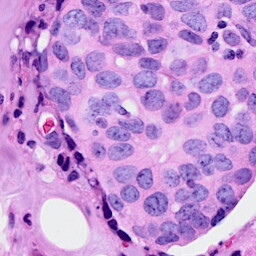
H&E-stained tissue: Breast